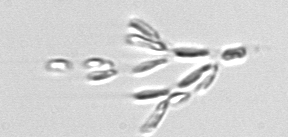
Label: Dinobryon